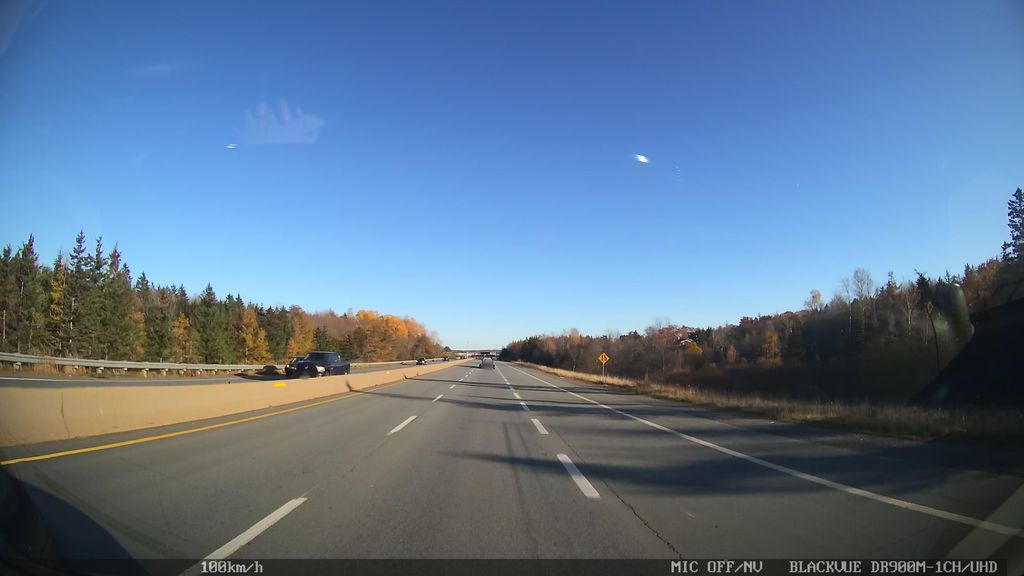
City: halifax